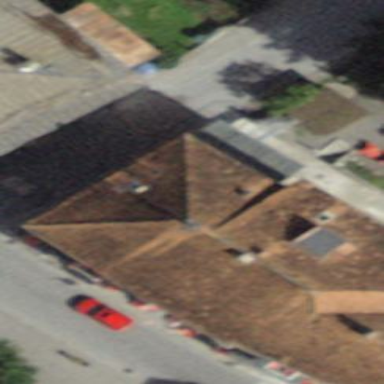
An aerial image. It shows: Hotel building.